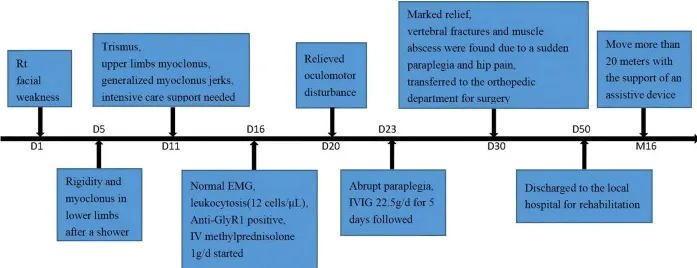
Timeline with diseases' onset and course.
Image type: chart (chart)